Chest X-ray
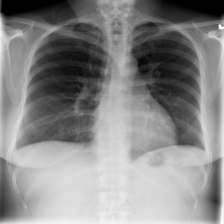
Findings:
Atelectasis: negative
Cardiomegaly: negative
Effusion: negative
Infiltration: negative
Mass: negative
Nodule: negative
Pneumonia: negative
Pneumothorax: negative
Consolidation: negative
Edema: negative
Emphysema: negative
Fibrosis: negative
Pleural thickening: negative
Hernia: negative